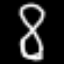
Label: hourglass